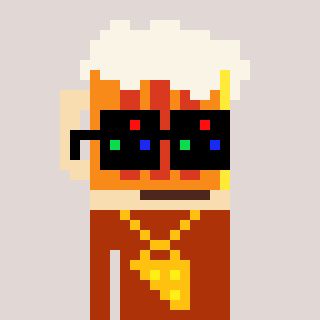
a pixel art character with square black sunglasses, a beer-shaped head and a hotbrown-colored body on a warm background